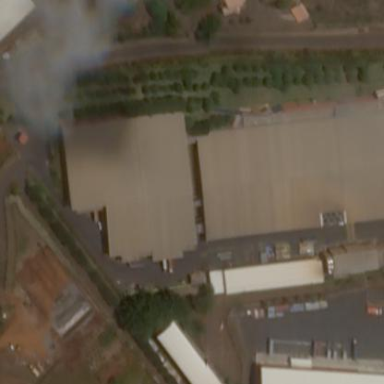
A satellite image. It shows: Industrial area.